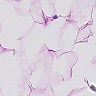
Metastatic tissue present: no